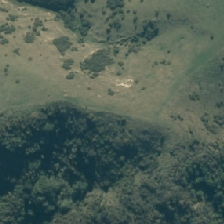
Land cover: manuka_kanuka